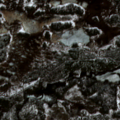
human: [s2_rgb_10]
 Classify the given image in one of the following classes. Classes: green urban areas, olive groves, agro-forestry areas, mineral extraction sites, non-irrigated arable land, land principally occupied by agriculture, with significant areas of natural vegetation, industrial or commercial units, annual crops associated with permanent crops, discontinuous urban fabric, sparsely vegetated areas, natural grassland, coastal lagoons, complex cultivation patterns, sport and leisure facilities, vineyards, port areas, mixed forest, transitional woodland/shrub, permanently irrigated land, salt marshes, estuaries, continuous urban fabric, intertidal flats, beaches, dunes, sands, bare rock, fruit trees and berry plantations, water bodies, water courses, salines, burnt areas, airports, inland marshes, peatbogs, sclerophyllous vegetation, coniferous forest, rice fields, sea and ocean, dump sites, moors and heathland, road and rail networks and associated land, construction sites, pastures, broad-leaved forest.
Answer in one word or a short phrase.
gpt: coniferous forest, mixed forest, transitional woodland/shrub, peatbogs